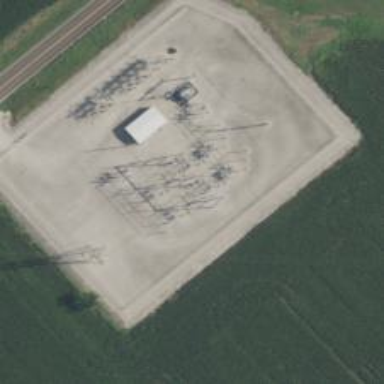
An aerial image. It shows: Power tower.